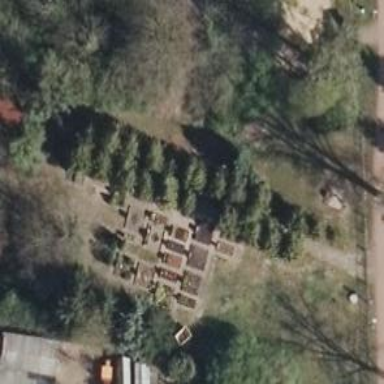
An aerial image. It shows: Cemetery.